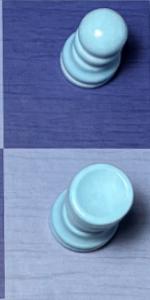
Label: Rook_White